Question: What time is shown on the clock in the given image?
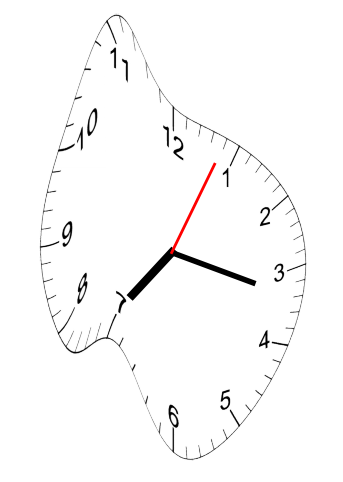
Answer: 07:17:04